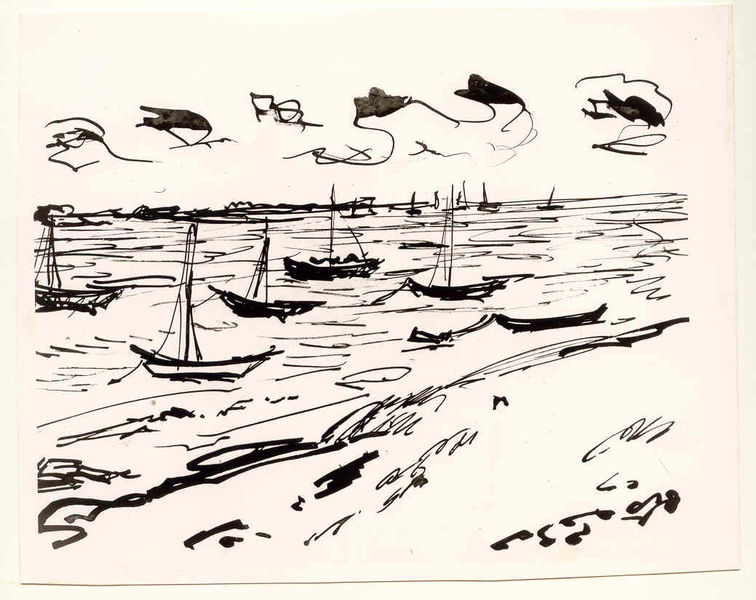
Titel: Verankerte Fischerboote (Fehmarn)
Künstler: Ernst Ludwig Kirchner
Standort: Karlsruhe
Institution: Staatliche Kunsthalle Karlsruhe
Schlagwörter: white, black, pattern, print, cloud, clouds, rocks, sky, boat, landscape, ocean, sand, sea, ship, shore, water, waves, horizon, coast, grass, peaceful, river, drawing, paper, black and white, bird, line, sketch, birds, pen, beach, boats, mast, rope, sail, seascape, wind, abstract, ink, signature, pencil, harbor, abstraction, lines, impressionist, calm, dunes, seaside, ships, pen and ink, rough, crayon, flow, linear, simple, fishing, bank, sailing, sails, gesture, gestural, race, squiggles, scribble, sailboats, vessels, dock, anchor, shoreline, messy, yacht, masts, bonnard, sailing ship, marker, black ink, thick, far, seagulls, quick, anonymous, lineart, cumulus, balck and white, moored, sharpie, columbus, skiff, anchors, la, yachts, shor, boat race, siling, boatyard, dingy, coastline, screw, monet claude, landschaft mit segel, permanent marker, kites, regatta, anchored, shps, waver, hulls, boates, no image shown, boote, wolken, wasser, ufer